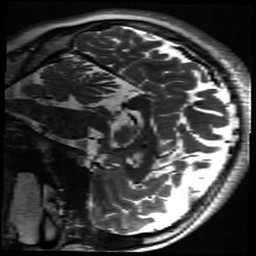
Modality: inplaneT2
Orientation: sagittal